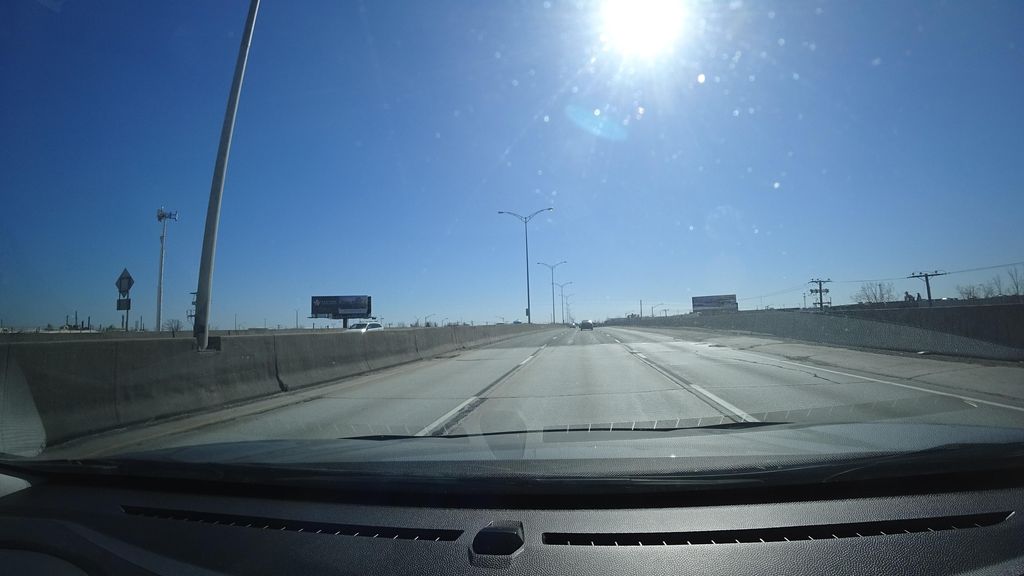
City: montreal